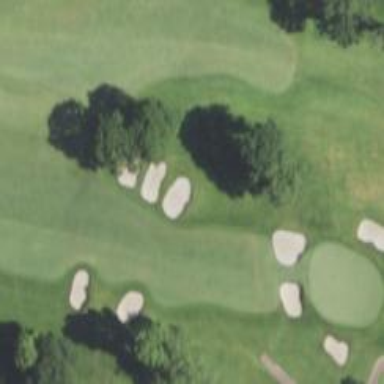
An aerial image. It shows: View of golf hole.